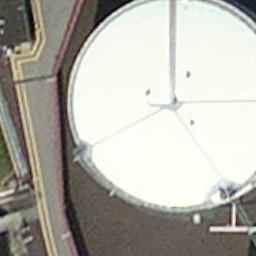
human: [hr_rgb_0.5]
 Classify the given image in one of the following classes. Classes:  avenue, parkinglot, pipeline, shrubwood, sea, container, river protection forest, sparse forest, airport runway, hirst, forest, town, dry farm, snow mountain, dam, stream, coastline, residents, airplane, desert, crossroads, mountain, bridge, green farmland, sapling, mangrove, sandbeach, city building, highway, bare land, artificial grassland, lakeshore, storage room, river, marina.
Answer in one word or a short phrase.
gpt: storage room